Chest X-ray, AP view. Patient: 45 years old, sex M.
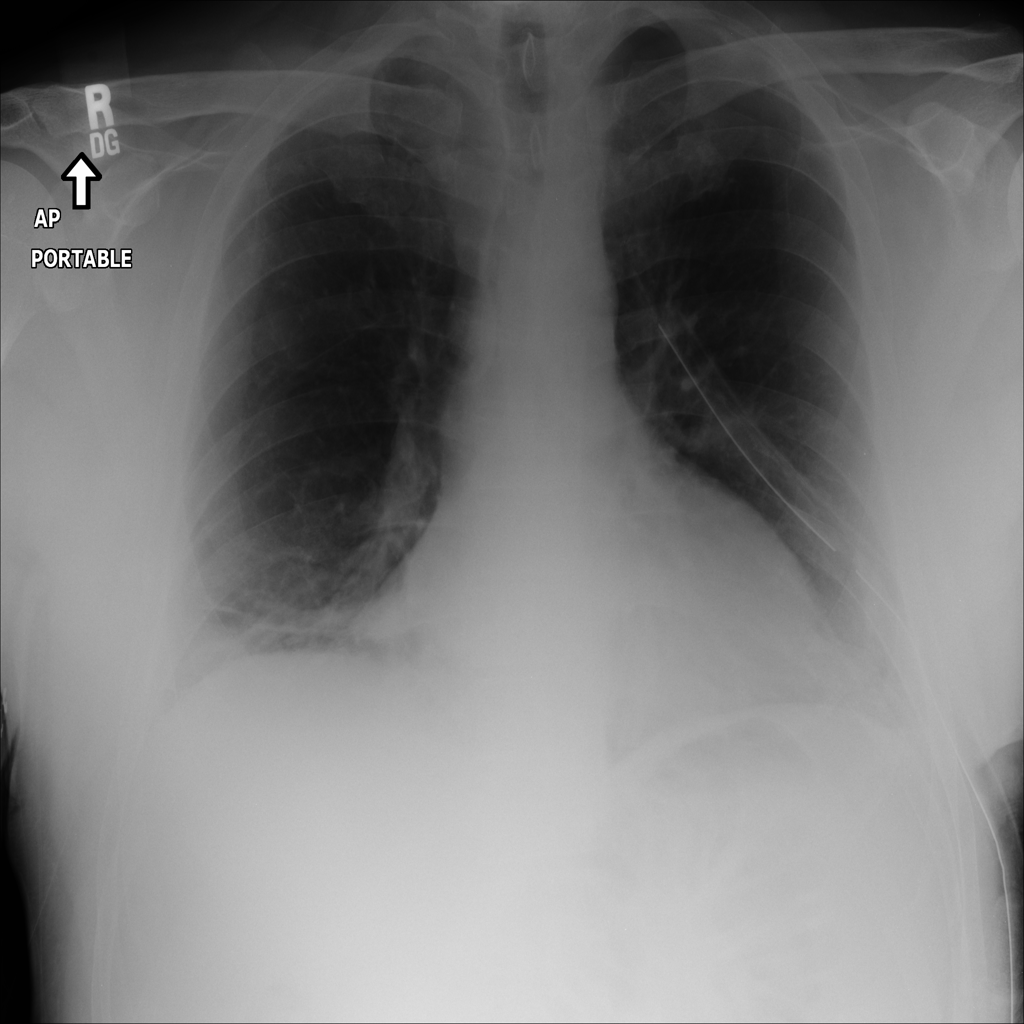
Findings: Atelectasis, Pneumothorax